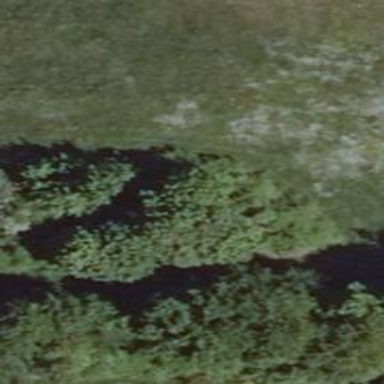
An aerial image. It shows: Row of deciduous broadleaved trees.